Field crop: maize
Growth stage: 2
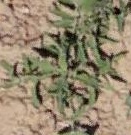
Species: atriplex